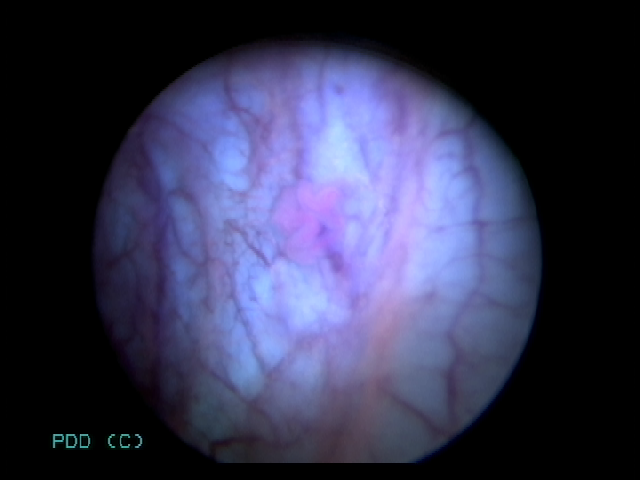
Modality: BLC
Class: Non-malignant
Subclass: InflammationNOS
Lesion: L2
Morphology: Papillary
Bladder cancer association: No